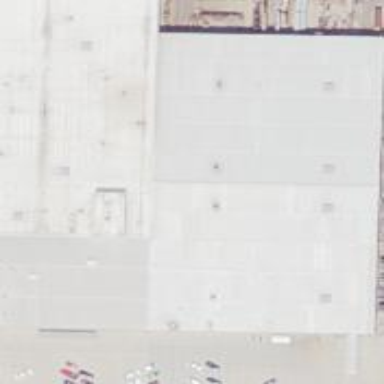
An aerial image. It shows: Industrial building.